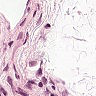
Metastatic tissue present: no